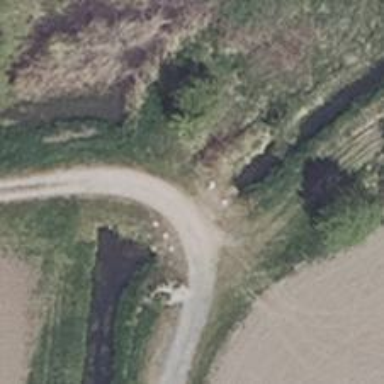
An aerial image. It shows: Dirt track road with grade2 tracktype.